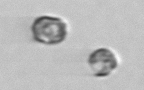
Label: Thalassiosira_sp_aff_mala